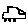
Label: car